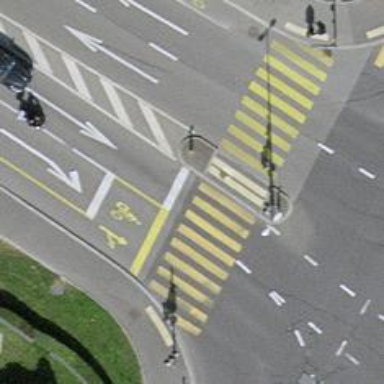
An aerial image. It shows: Road crossing with traffic signals.